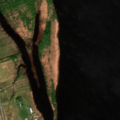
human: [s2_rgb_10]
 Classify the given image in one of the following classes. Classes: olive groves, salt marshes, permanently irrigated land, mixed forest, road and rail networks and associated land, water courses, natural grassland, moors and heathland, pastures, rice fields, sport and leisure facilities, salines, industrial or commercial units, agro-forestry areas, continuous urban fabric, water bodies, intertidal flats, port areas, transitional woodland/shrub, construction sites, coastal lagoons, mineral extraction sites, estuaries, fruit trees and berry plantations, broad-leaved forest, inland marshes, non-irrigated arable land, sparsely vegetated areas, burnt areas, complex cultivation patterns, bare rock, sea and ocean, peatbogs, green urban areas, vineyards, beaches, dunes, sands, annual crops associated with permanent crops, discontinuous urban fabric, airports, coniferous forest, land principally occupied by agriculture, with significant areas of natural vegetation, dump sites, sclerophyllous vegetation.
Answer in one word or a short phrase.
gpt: transitional woodland/shrub, water courses